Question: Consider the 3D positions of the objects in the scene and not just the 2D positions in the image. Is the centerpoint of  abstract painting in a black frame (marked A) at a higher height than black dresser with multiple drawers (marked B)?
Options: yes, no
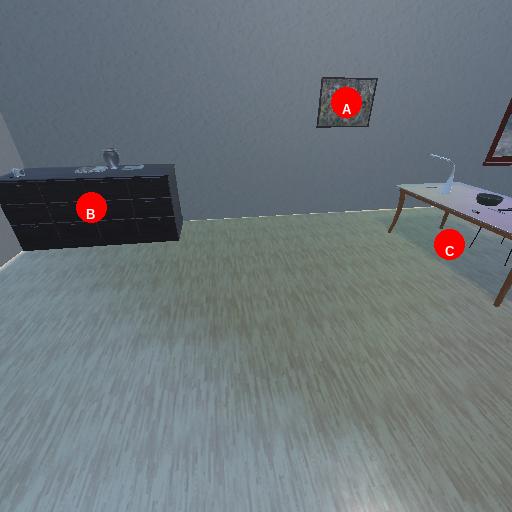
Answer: yes